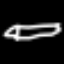
Label: pencil